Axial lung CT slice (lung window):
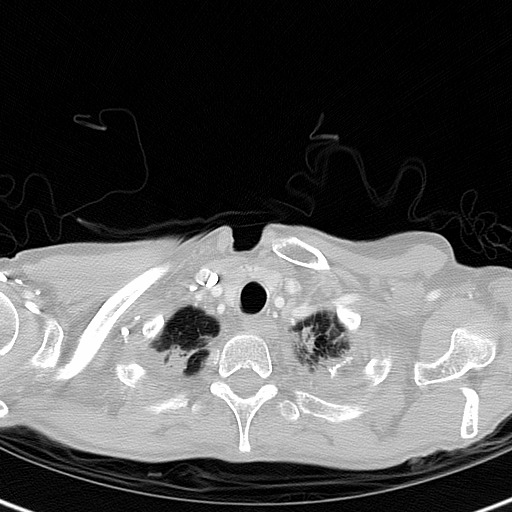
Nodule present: no